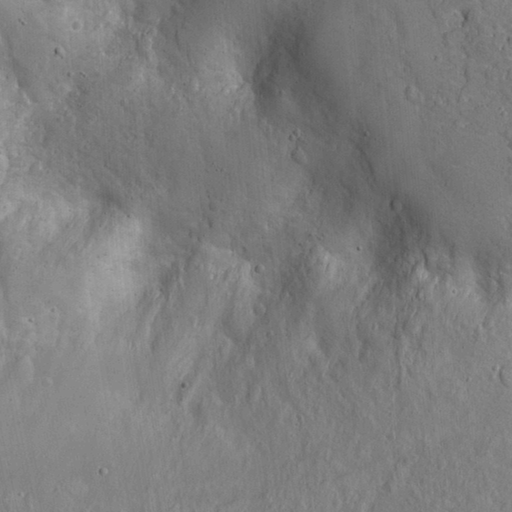
Objects detected: cone